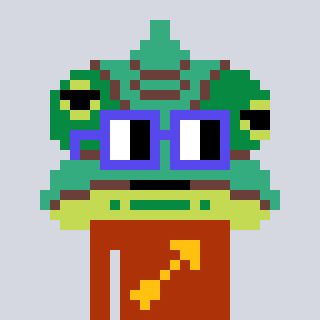
a pixel art character with square blue glasses, a chameleon-shaped head and a hotbrown-colored body on a cool background